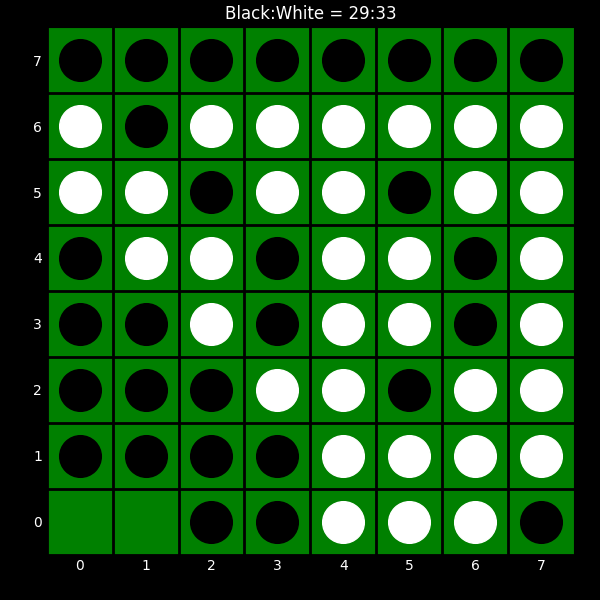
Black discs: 29
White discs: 33